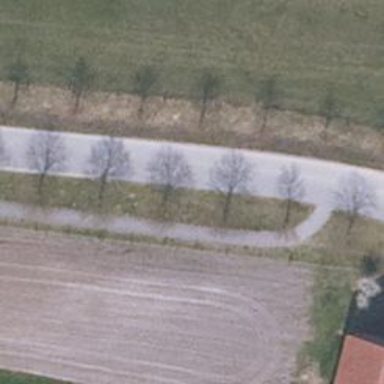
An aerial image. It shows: Tertiary road with asphalt surface and separate sidewalk.